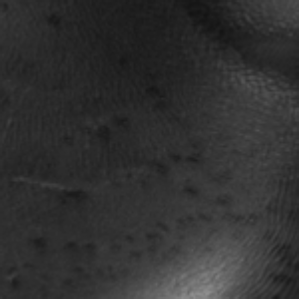
Label: frost